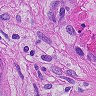
Metastatic tissue present: yes